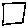
Label: square